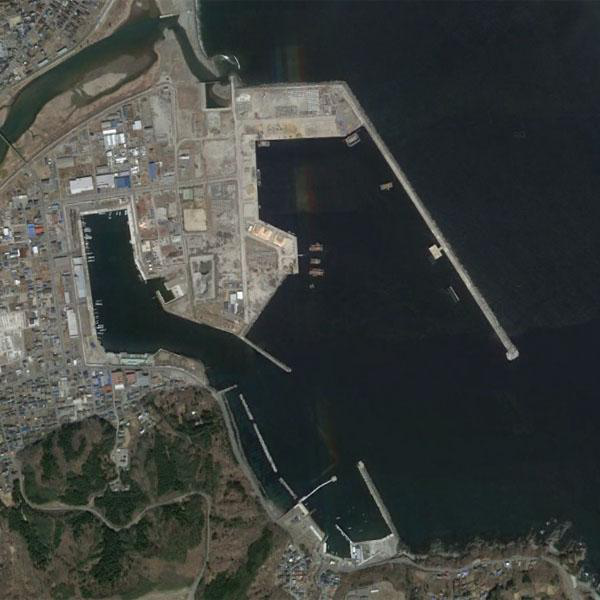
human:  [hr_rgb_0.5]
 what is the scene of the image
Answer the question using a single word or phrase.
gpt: port